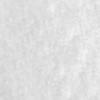
Label: no_change